Question: I have a simple video tag like
'''
<video id="video_html" width="320" height="240" controls>
<source src="" type="video/mp4">
Your browser does not support the video tag.
</video>
'''
And I add the url at run time
'''
$("#video_html").attr('src','...a.mp4');
'''
It can not play on the android webview (4.1.2) , so I input all the '<video>...</video>' code at run time. However this time the auto play is not working(it does not play automatically but only when I press on it), how to fix it? I wonder what is the jquery code to add the url in video tag in run time for the android webview? Thanks

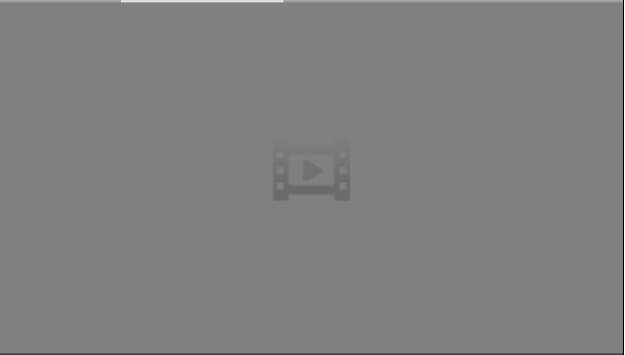
Answer: for autoplay to work without a user gesture, please toggle this WebSetting: <URL>